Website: macys
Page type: store-pickup
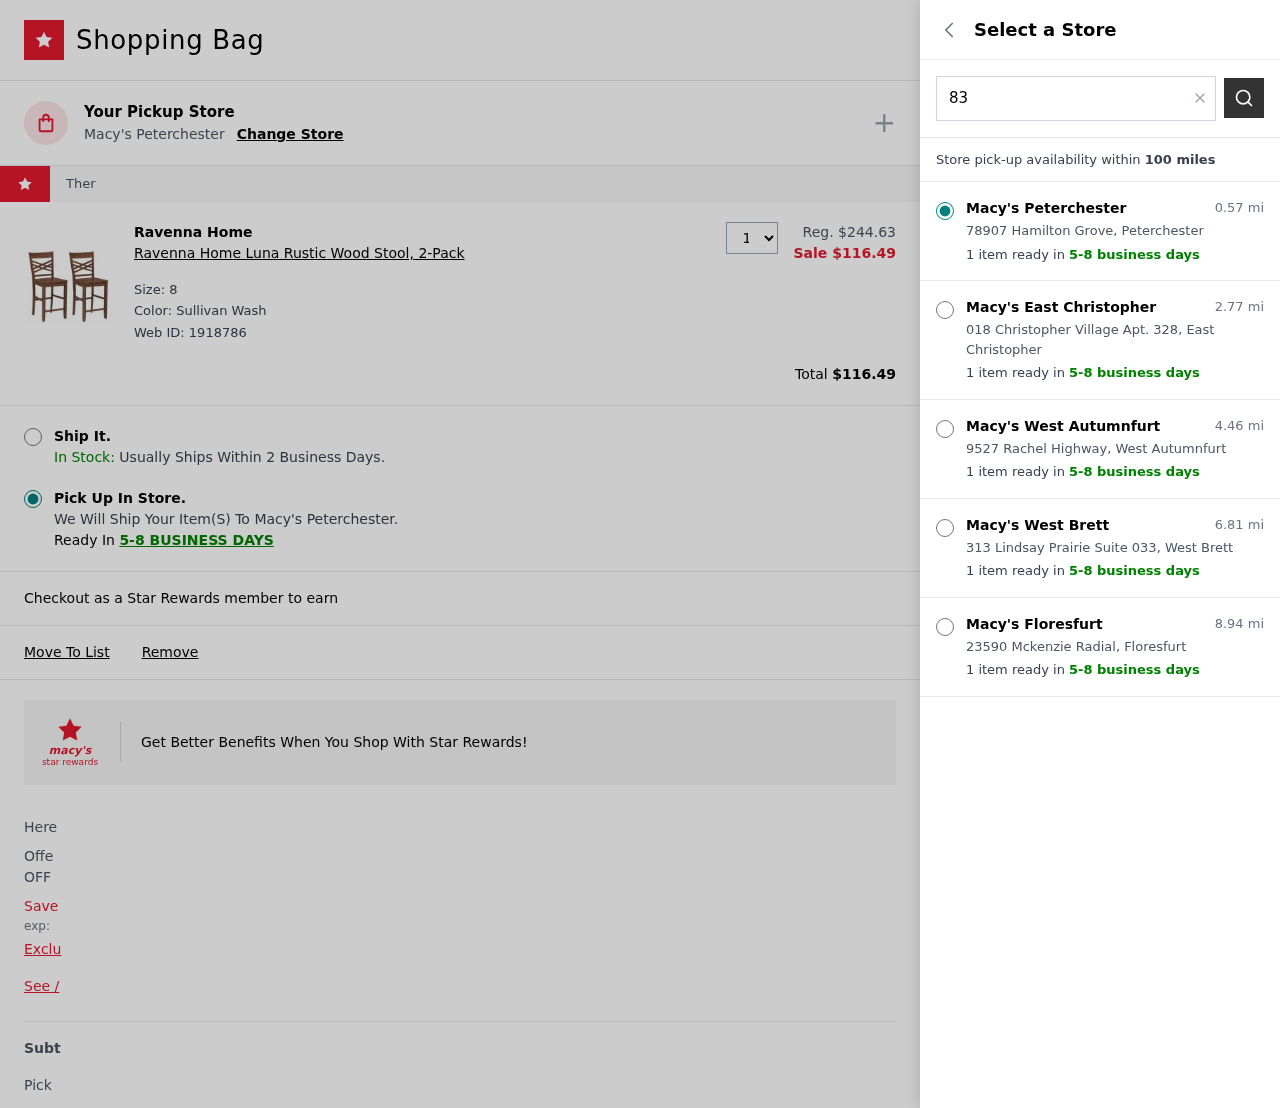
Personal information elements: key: PII_LOCATION1_CITY
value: Peterchester
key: PII_LOCATION1_STREET
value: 78907 Hamilton Grove
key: PII_LOCATION2_CITY
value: East Christopher
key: PII_LOCATION2_STREET
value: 018 Christopher Village Apt. 328
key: PII_LOCATION3_CITY
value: West Autumnfurt
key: PII_LOCATION3_STREET
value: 9527 Rachel Highway
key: PII_LOCATION4_CITY
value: West Brett
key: PII_LOCATION4_STREET
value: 313 Lindsay Prairie Suite 033
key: PII_LOCATION5_CITY
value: Floresfurt
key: PII_LOCATION5_STREET
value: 23590 Mckenzie Radial
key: PII_POSTCODE
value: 83951
Product elements: key: PRODUCT1_BRAND
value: Ravenna Home
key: PRODUCT1_NAME
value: Ravenna Home Luna Rustic Wood Stool, 2-Pack
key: PRODUCT1_PRICE
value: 116.49
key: PRODUCT1_QUANTITY
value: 1
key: PRODUCT1_ORIGINAL_PRICE
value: $244.63
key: PRODUCT1_WEB_ID
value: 1918786
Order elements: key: ORDER_TOTAL
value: $116.49
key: ORDER_DELIVERY_DATE
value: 5-8 business days
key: ORDER_DELIVERY_DATE
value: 5-8 BUSINESS DAYS
Search elements: key: SEARCH_LOCATION
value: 83951